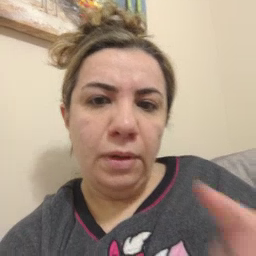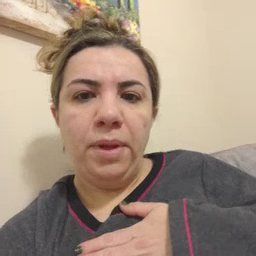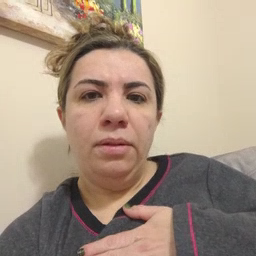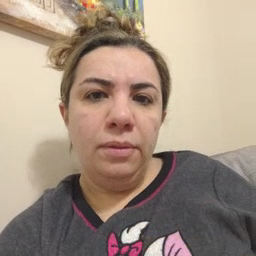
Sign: minemy